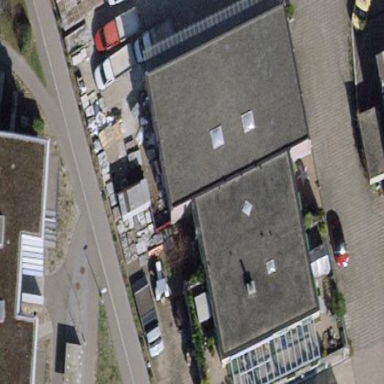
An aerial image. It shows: Building housing car repair shop.